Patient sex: M
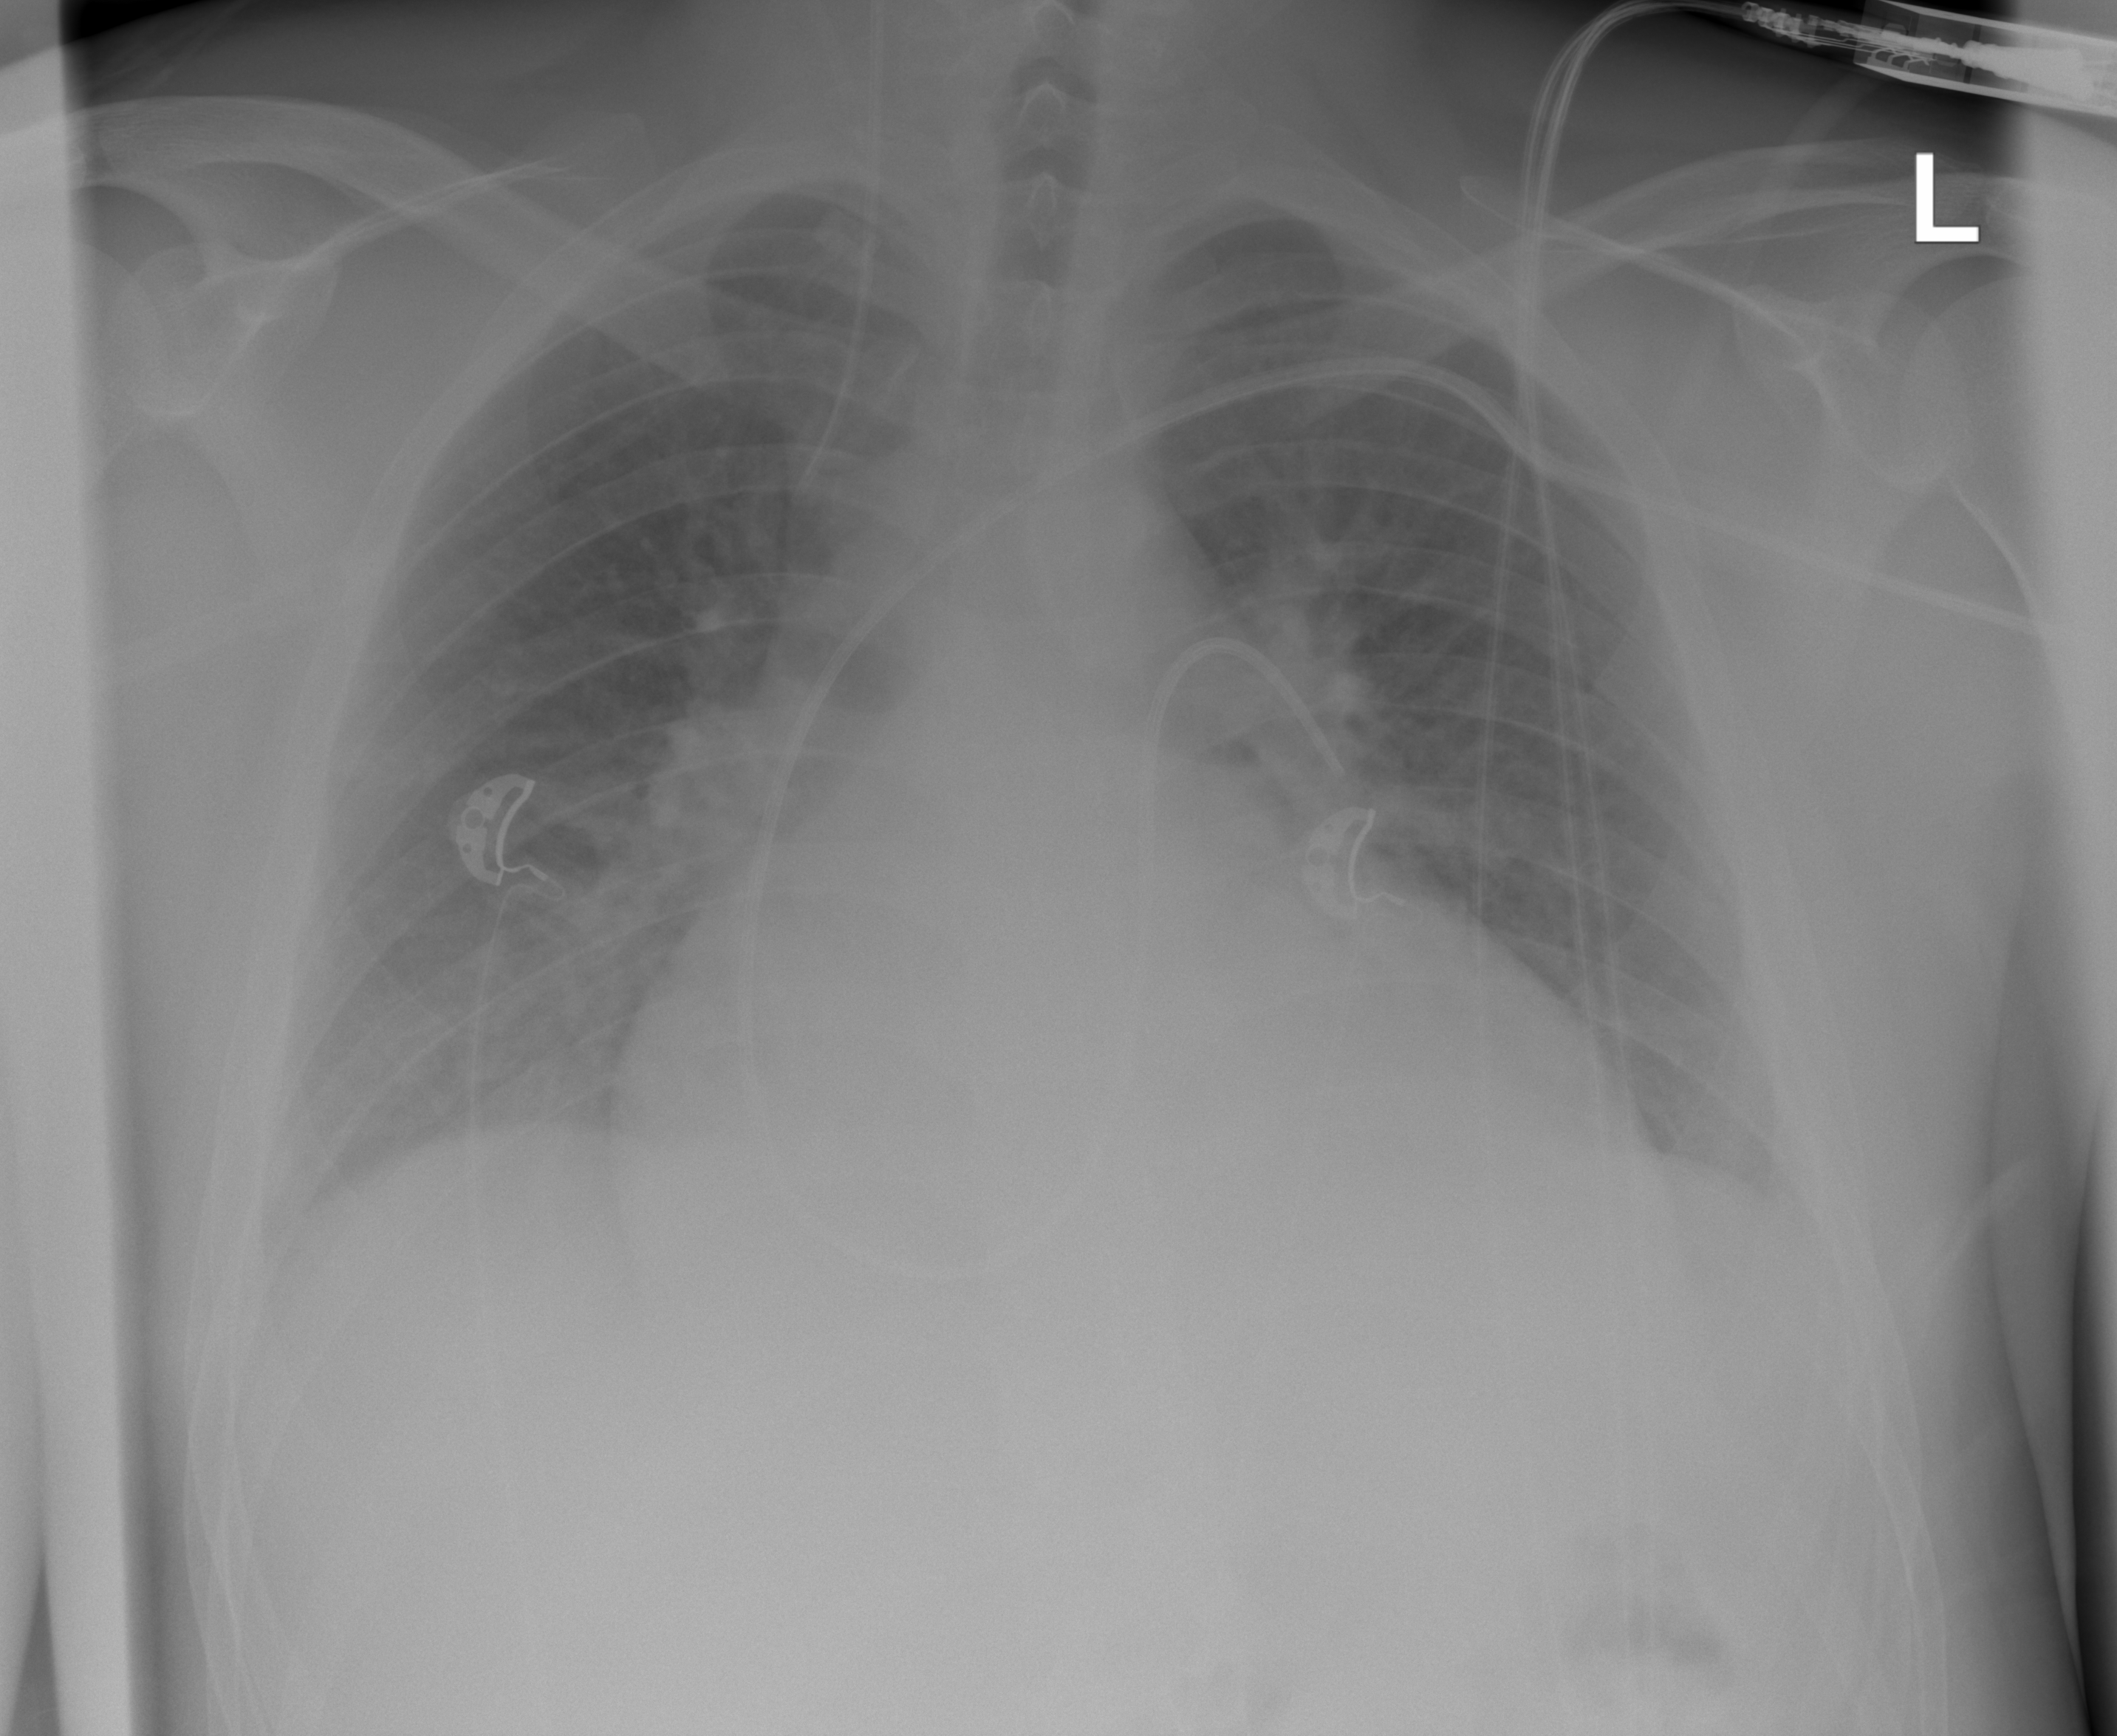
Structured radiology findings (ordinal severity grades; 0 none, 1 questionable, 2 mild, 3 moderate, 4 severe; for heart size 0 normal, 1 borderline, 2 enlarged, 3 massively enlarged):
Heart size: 3
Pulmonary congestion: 2
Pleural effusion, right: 2
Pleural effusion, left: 2
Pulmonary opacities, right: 0
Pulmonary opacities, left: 0
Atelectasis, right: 0
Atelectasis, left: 0